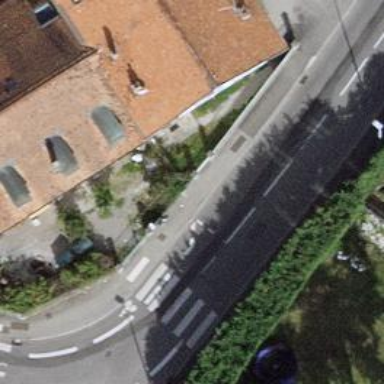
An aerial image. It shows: Road with traffic signals.